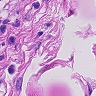
Metastatic tissue present: no